Question: I
I want to change this default icon to my desired icon. How to do this ?
I have searched and found solution for Windows <URL> but not for Linux.
I have tried to do this using .desktop file by setting
Icon = myPath/icon.icon or icon.PNG
But it does not work. Any idea of how to do this ?
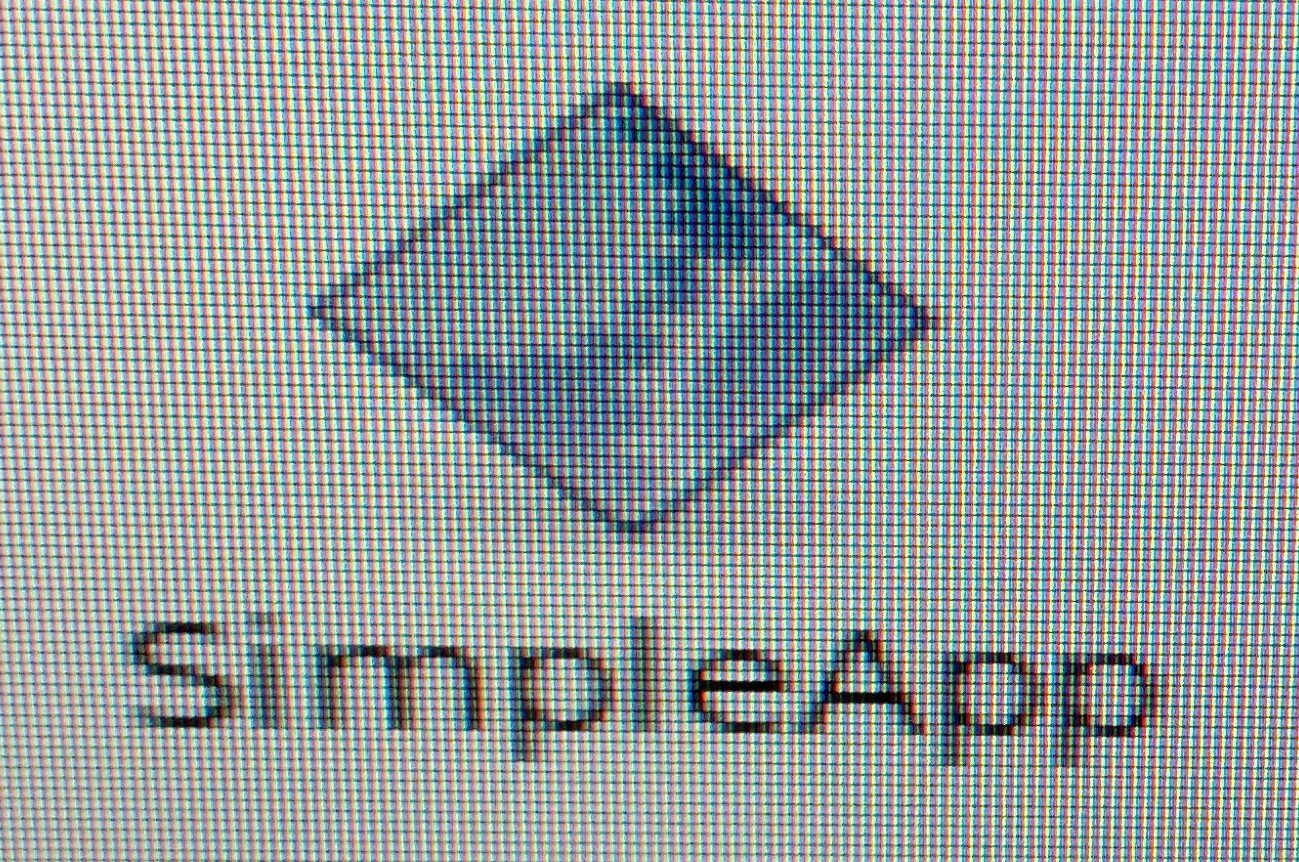
Answer: This question isn't really Qt related.
In Linux, icons are set in the .desktop file in '/usr/share/applications/' and not on the executable itself. To have an icon for your app, it must be installed on your system. Place the executable in '/usr/bin', your icon of choice in '/usr/share/icons/hicolor/' and put a .desktop file that corresponds to your application in '/usr/share/applications':
'''
[Desktop Entry]
Type=Application
Version=1.0
Name=(insert name of app)
GenericName=("Web Browser", "Media Player", etc. This isn't technically needed but makes your app look native on KDE)
Exec=(insert executable name)
Icon=(insert icon name)
'''